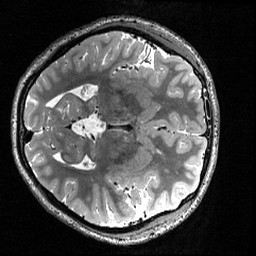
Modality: T2w
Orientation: axial
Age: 20
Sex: female
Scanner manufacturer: siemens
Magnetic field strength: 3 T
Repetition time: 3.2 s
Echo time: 0.56 s